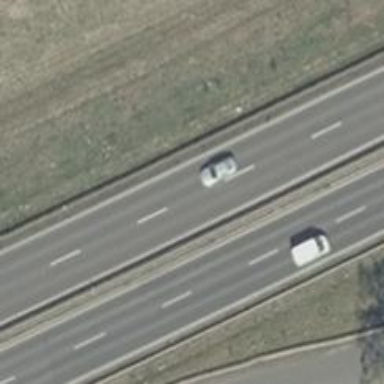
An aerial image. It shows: Asphalt primary motorway.